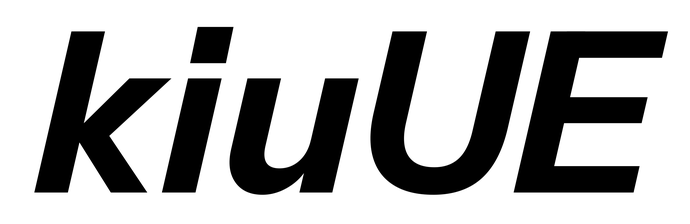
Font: InstrumentSans-Italic_Bold_Italic